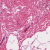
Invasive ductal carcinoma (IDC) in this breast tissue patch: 0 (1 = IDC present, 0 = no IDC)